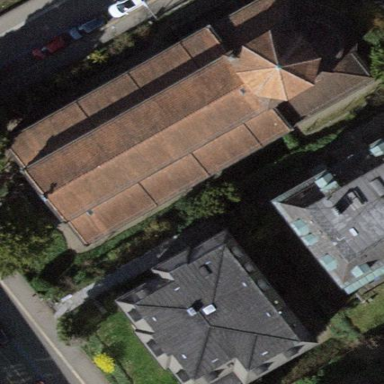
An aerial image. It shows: Building with skillion roof that is oriented across the structure.